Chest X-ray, PA view. Patient: 23 years old, sex F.
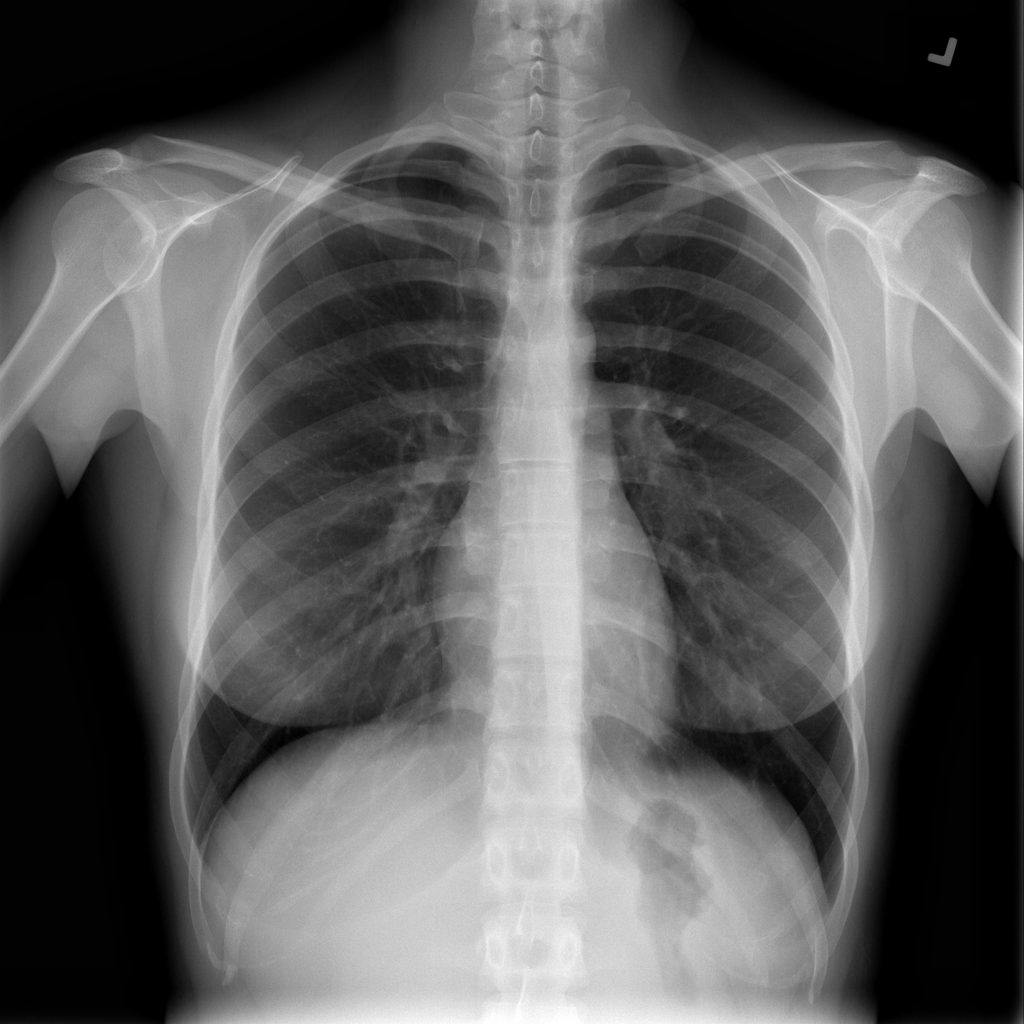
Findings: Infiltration